Question: This question may look weird because there is a method:
'tableView:heightForRowAtIndexPath'. I know, but it is called for every cell when table is loading.
In my case I need to change the height of ROW () at some indexPath. How to do this?
In my 'UITableViewController' as a delegate of cell I have following method:
'''
func calendarEventCellWillChangeItsSize(cell: PLCalendarEventTableViewCell, size: CGFloat, indexPath: NSIndexPath) {
cell.frame.size.height = size //I can simple change the size of cell
}
'''
The question is:
What is the difference?

The image presents 2 frames: the red one -> for row, the green one ->for cell. When I load table, I set the height 266, but when table is loaded within a cell, I count the cell height, and then I have to change its size. In this case I changed its size to 211. But it changed only cell height, not row for this cell... So there is empty space.
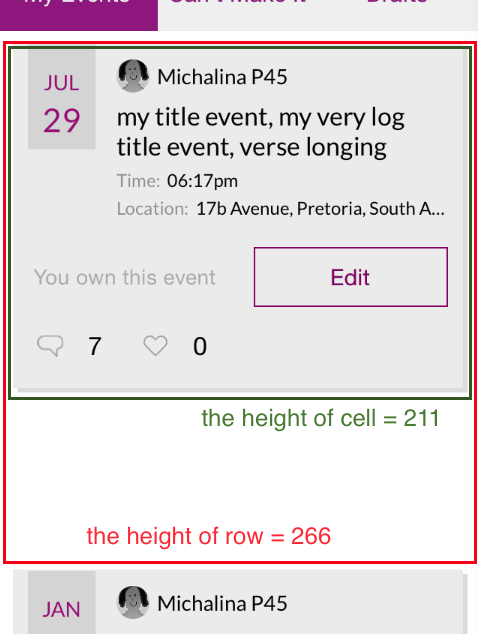
Answer: Have you tried this:
'''
self.tableView.rowHeight = UITableViewAutomaticDimension;
'''